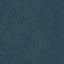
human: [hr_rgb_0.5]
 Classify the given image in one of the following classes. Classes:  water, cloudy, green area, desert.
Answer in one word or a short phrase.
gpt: green area